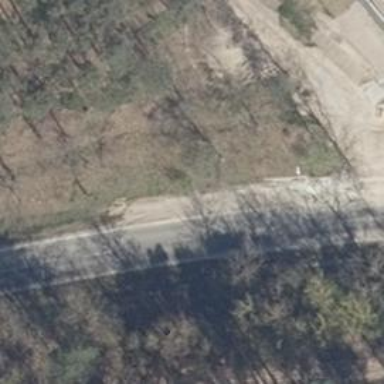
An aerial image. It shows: Secondary road with asphalt surface.